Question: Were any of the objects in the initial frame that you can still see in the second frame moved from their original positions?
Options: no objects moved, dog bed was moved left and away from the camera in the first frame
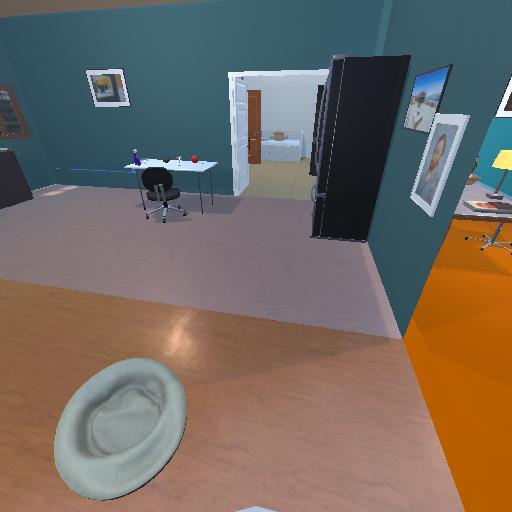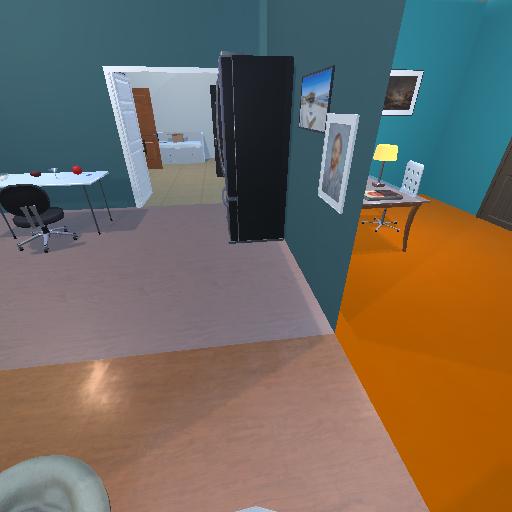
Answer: no objects moved